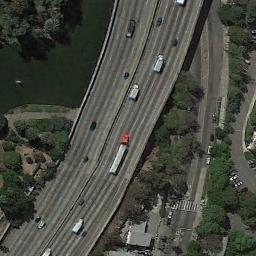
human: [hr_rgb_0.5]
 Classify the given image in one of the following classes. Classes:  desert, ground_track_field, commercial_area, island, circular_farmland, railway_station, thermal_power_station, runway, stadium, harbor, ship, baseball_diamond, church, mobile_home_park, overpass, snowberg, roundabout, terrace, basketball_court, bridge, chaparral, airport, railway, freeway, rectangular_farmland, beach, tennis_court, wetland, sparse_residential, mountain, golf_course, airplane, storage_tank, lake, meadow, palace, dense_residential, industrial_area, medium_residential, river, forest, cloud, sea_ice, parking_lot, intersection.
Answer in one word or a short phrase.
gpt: freeway